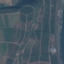
Land use / land cover: PermanentCrop